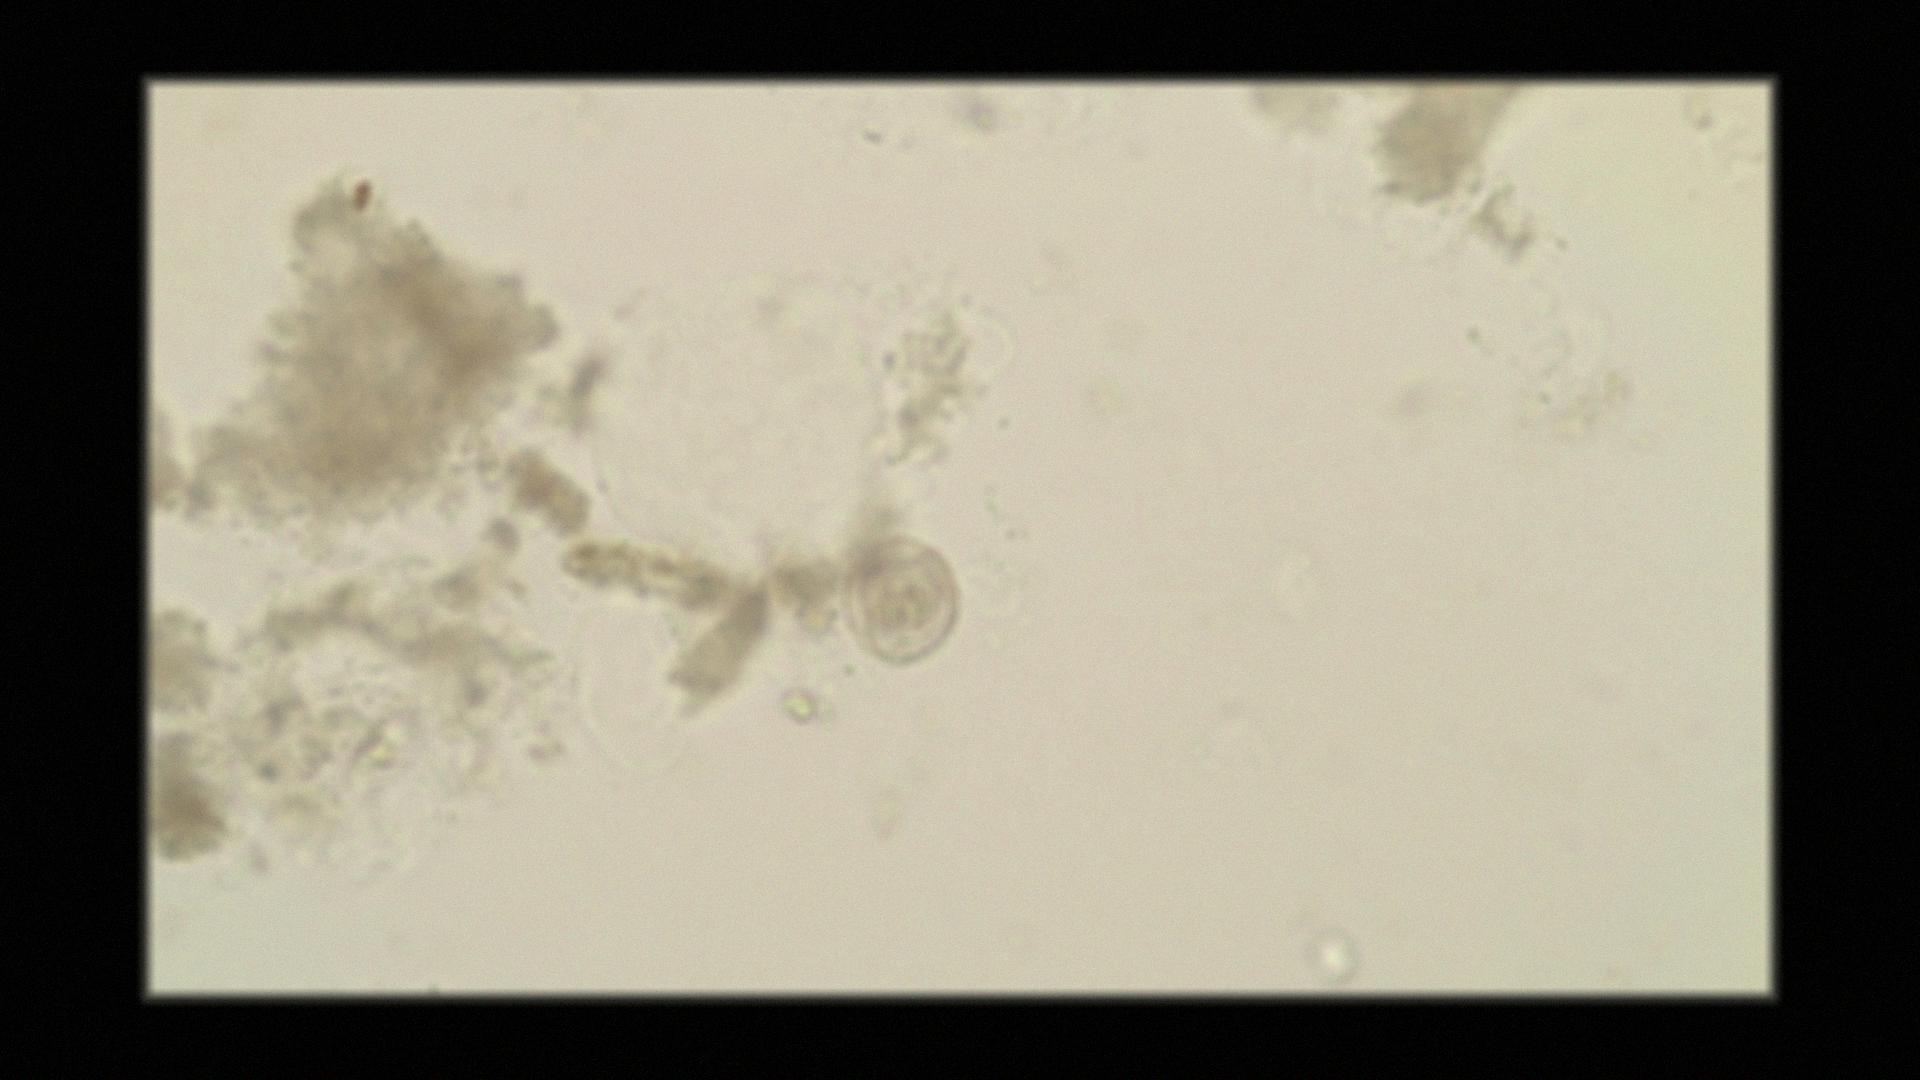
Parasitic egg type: Hymenolepis nana